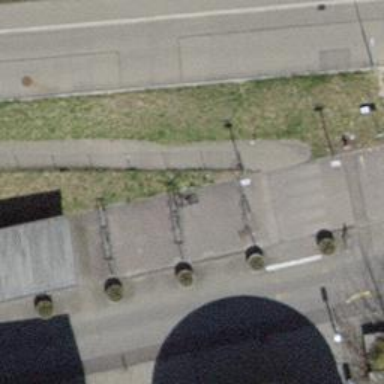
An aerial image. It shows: Bicycle parking area.